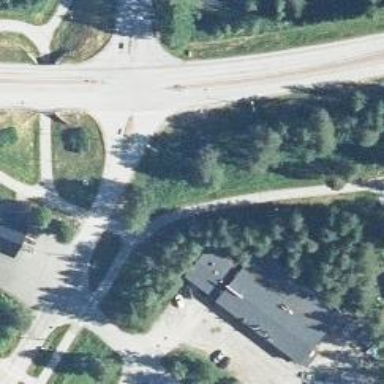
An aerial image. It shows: Asphalt cycleway. This cycleway is connection type.